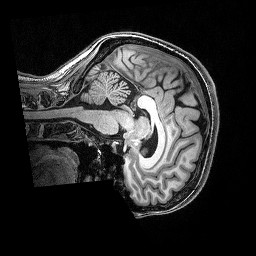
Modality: T1w
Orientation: sagittal
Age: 37
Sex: female
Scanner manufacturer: siemens
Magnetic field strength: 3 T
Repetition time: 2.53 s
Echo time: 0.0035 s